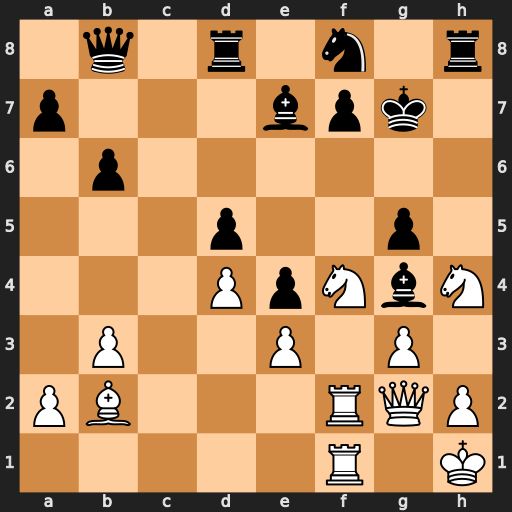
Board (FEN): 1q1r1n1r/p3bpk1/1p6/3p2p1/3PpNbN/1P2P1P1/PB3RQP/5R1K
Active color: w
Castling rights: -
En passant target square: -
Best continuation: Nxd5 Rxd5 Rxf7+